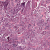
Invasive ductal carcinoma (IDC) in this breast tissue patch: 0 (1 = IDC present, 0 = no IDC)